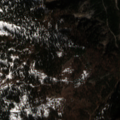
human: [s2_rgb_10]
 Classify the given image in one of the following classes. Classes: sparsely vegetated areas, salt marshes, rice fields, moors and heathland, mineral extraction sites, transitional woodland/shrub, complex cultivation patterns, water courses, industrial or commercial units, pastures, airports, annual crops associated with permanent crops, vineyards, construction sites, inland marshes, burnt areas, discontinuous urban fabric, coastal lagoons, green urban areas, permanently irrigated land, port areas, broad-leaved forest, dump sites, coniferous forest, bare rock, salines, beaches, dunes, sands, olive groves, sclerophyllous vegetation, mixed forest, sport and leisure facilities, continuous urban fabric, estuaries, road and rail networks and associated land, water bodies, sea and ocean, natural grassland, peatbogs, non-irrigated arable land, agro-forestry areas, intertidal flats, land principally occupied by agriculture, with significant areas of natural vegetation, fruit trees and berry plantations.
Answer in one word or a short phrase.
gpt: coniferous forest, mixed forest, sparsely vegetated areas